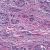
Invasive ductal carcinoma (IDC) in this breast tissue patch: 1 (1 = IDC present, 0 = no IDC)